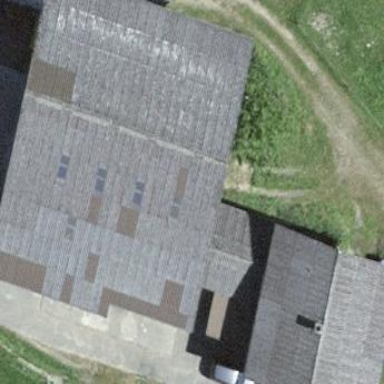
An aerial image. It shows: Farm building.